Lunar surface albedo tile
Center latitude: -28.082
Center longitude: 39.092
Resolution (meters per pixel, mean): 124.39
Tile area (km^2): 15151.19
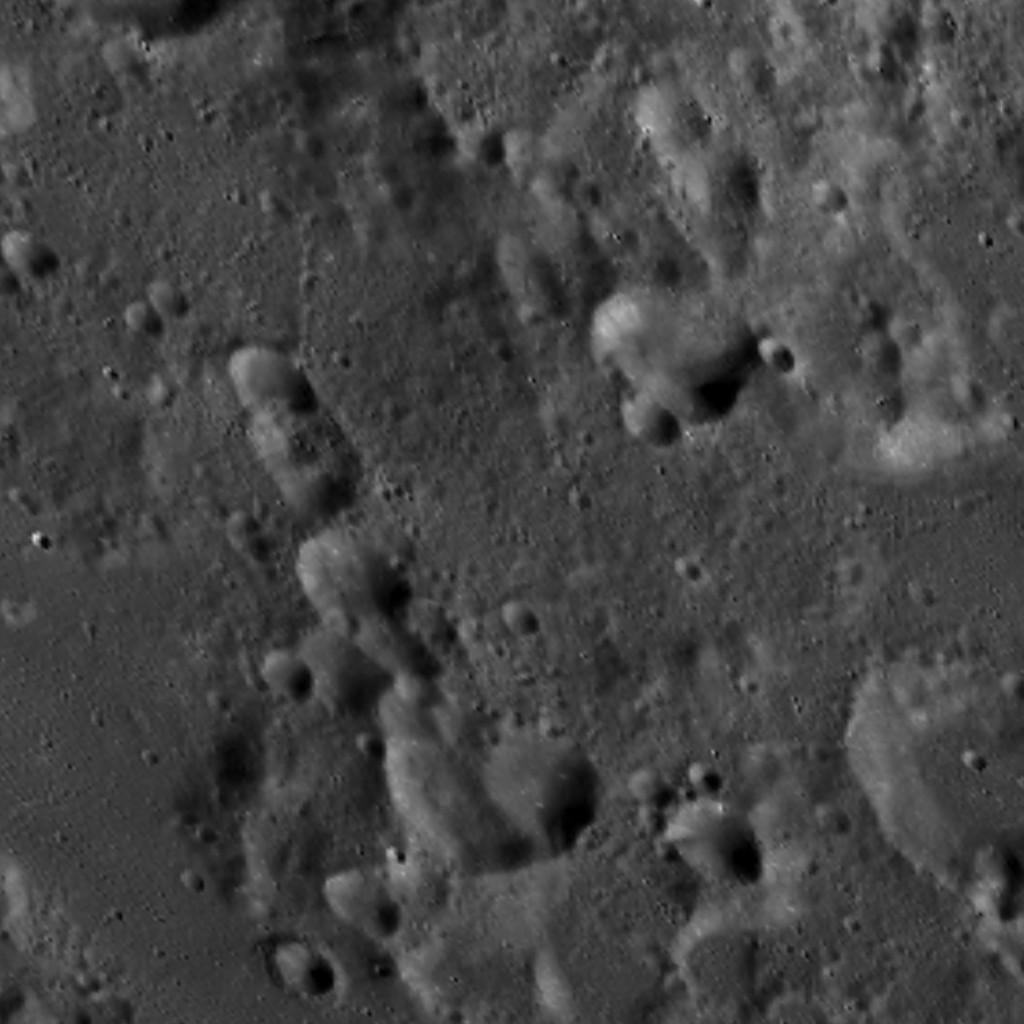